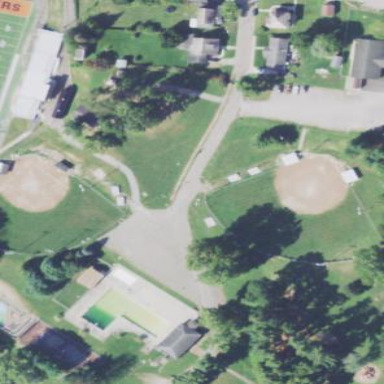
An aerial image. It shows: Baseball pitch for leisure land activities.